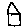
Label: house